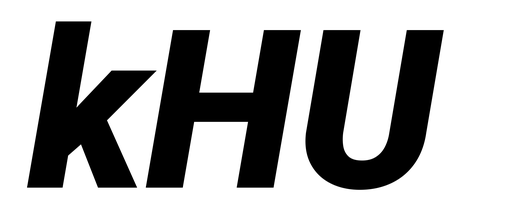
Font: Roboto-Italic_Black_Italic